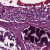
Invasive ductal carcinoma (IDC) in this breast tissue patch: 0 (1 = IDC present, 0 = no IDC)